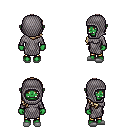
a pixel art fantasy rpg character, female body template, orc, green skin, chain mail, gold greaves, white blonde right-swept hairstyle, chain hood, white slippers, four views (front, back, left, right), 2x2 character sprite sheet, small pixel art, hard edges, no anti-aliasing